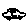
Label: car